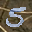
Label: 5